Field crop: maize
Growth stage: 2
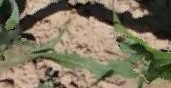
Species: maize